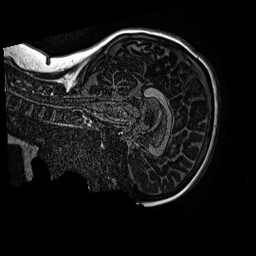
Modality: MP2RAGE
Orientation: sagittal
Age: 11
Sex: female
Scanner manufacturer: siemens
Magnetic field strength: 3 T
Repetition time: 4 s
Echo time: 0.00299 s